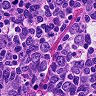
Metastatic tissue present: no